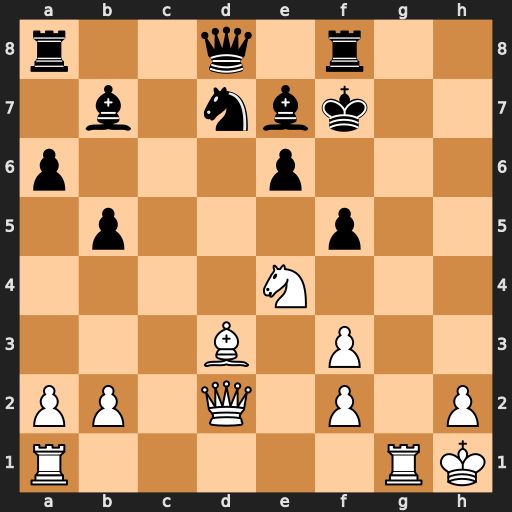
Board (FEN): r2q1r2/1b1nbk2/p3p3/1p3p2/4N3/3B1P2/PP1Q1P1P/R5RK
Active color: w
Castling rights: -
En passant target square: -
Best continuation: Qh6 Ke8 Qh5+ Rf7 Rg8+